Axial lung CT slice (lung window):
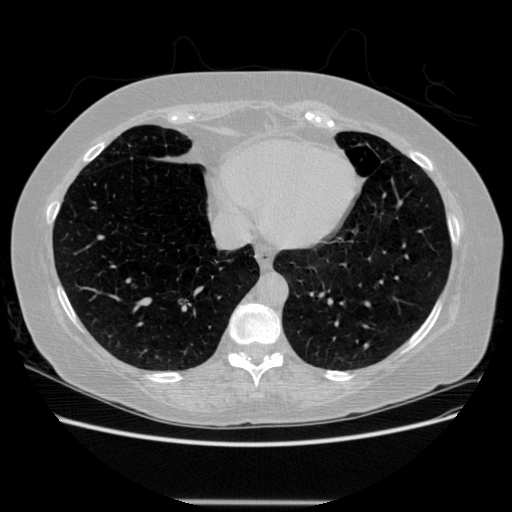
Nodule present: yes
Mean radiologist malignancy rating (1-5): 1.75